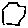
Label: hexagon